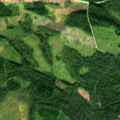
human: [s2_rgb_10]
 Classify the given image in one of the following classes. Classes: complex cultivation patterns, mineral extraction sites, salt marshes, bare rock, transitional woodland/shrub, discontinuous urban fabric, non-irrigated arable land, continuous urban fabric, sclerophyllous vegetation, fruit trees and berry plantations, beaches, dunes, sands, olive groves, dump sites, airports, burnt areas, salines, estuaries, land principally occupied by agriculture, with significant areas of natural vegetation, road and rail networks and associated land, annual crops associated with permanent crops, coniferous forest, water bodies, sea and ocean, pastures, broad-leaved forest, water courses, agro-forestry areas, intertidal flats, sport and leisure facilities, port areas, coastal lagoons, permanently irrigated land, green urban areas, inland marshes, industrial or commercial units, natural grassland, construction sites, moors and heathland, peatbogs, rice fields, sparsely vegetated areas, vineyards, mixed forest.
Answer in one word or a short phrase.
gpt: coniferous forest, mixed forest, transitional woodland/shrub